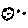
Label: moon